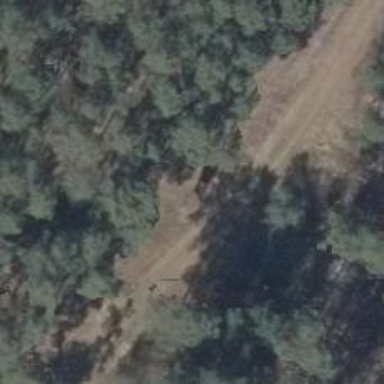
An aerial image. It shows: Hunting stand.